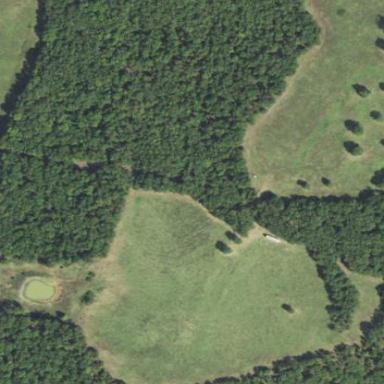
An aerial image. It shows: Serene woodland landscape.